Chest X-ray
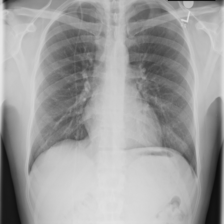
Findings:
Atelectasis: negative
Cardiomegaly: negative
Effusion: negative
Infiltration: negative
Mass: negative
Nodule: negative
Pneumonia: negative
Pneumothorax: negative
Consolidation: negative
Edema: negative
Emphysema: negative
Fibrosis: negative
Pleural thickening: negative
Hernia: negative